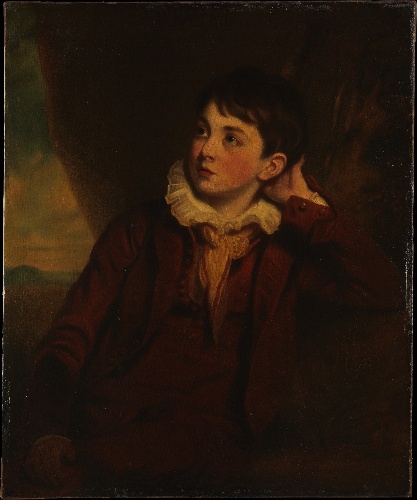
Title: William Archer Shee (1810–1899), the Artist's Son
Artist: Sir Martin Archer Shee
Artist bio: Irish, Dublin 1769–1850 Brighton
Date: ca. 1820
Object type: Painting
Classification: Paintings
Medium: Oil on canvas
Dimensions: 30 x 24 3/4 in. (76.2 x 62.9 cm)
Department: European Paintings
Credit line: Bequest of Maria DeWitt Jesup, from the collection of her husband, Morris K. Jesup, 1914
Accession year: 1915
Repository: Metropolitan Museum of Art, New York, NY
Tags: Boys|Portraits